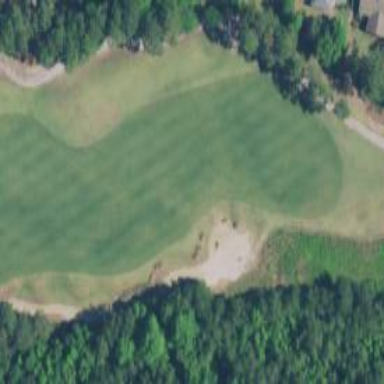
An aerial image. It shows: View of golf hole.